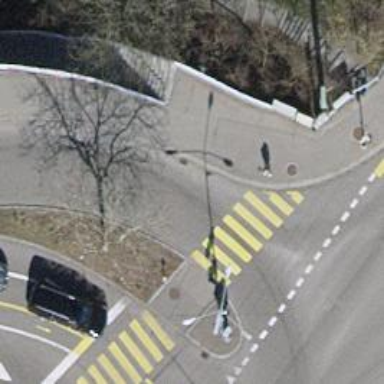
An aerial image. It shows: Crossing with zebra markings controlled by traffic signals.